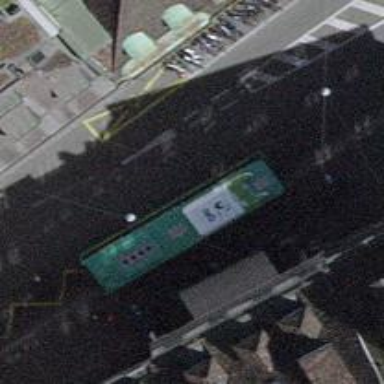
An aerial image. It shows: Public transport stop position.